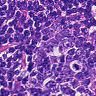
Metastatic tissue present: no